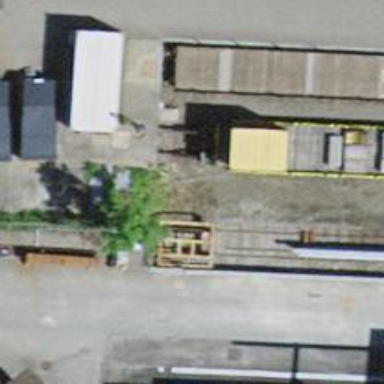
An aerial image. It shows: Railway buffer stop.